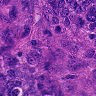
Metastatic tissue present: yes